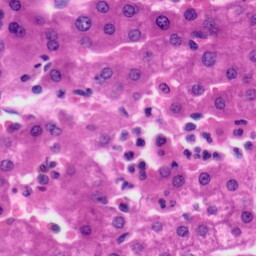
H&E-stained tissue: Liver